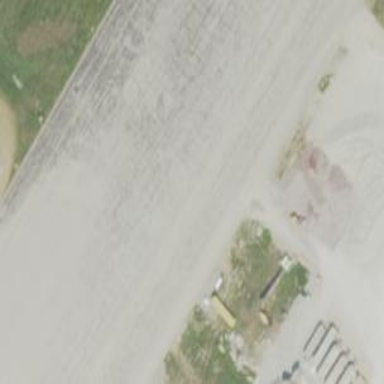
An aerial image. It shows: View of taxiway at the airport.